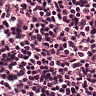
Metastatic tissue present: no